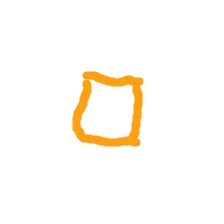
Shape: square